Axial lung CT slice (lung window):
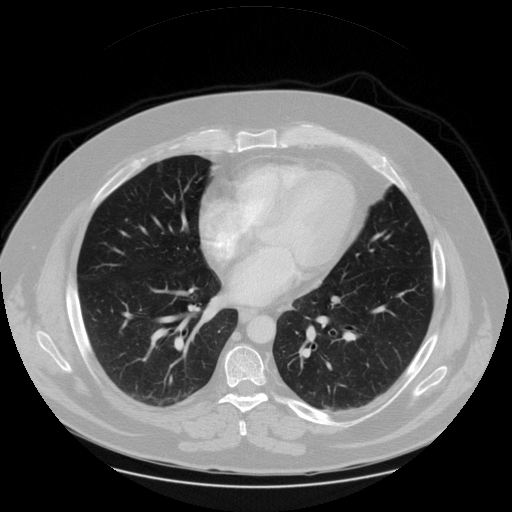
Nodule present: no